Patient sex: M
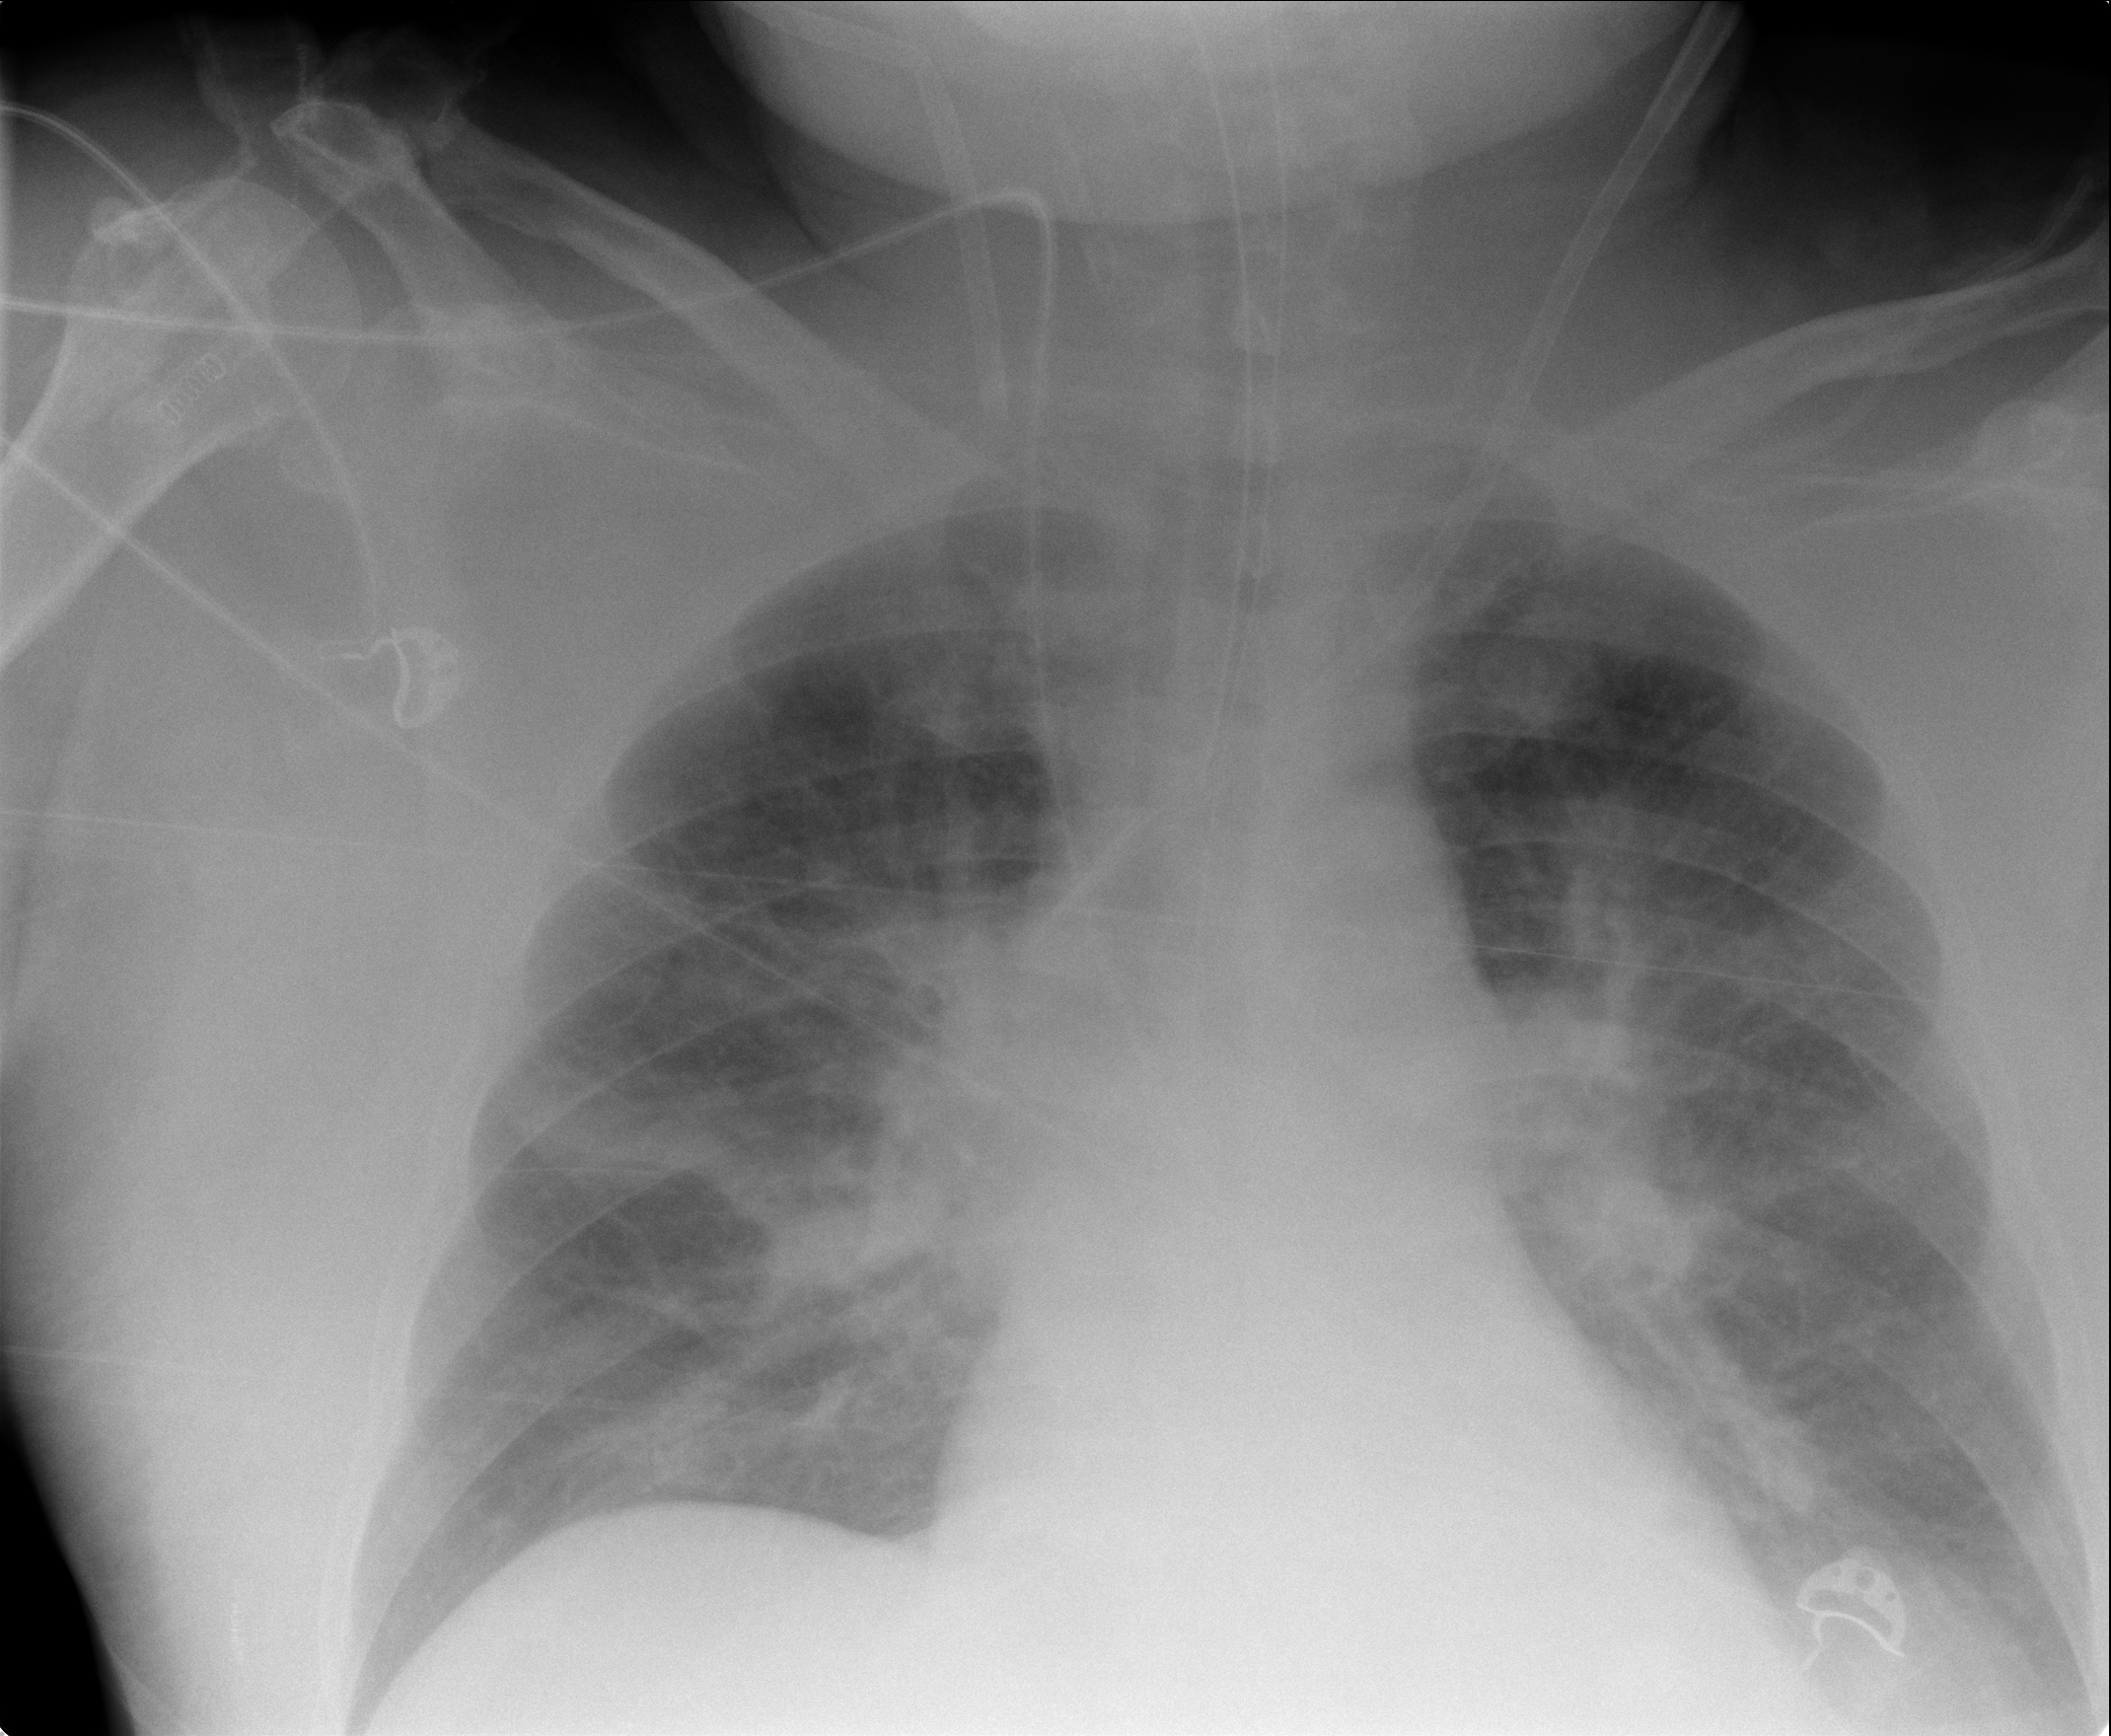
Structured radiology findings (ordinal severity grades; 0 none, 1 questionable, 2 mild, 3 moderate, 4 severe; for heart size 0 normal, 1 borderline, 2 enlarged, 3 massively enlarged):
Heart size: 0
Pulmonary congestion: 2
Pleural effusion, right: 0
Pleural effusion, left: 0
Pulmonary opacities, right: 0
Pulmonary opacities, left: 0
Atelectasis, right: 2
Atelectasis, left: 0